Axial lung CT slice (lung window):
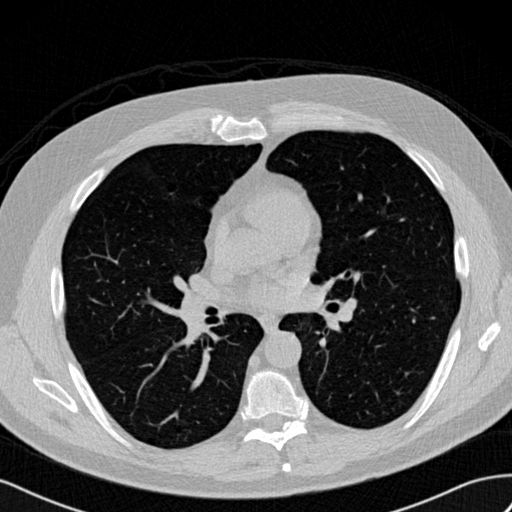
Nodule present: no